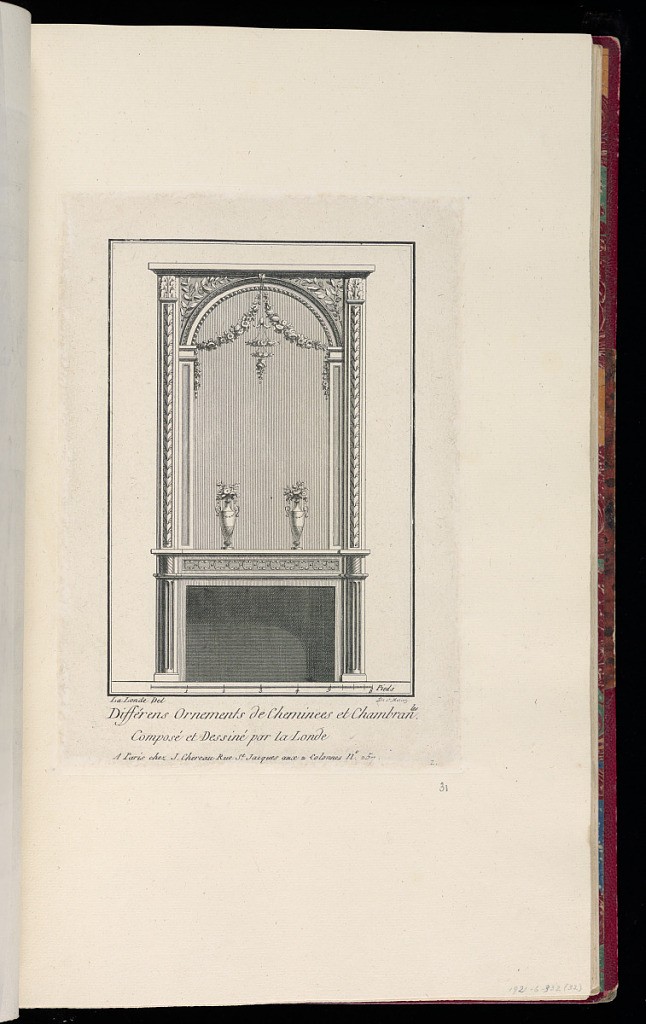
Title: Design for Fireplace Mantel Decoration
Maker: Richard de Lalonde, French, active 1780–96
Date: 1780-1789
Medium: Etching on off-white laid paper
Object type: Print
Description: Design for a fireplace with a mantel on which sits two tall vases with flowers. The fireplace is decorated with ornament motifs including fluting, scroll, garland, branches, and bead course. The plate is signed.